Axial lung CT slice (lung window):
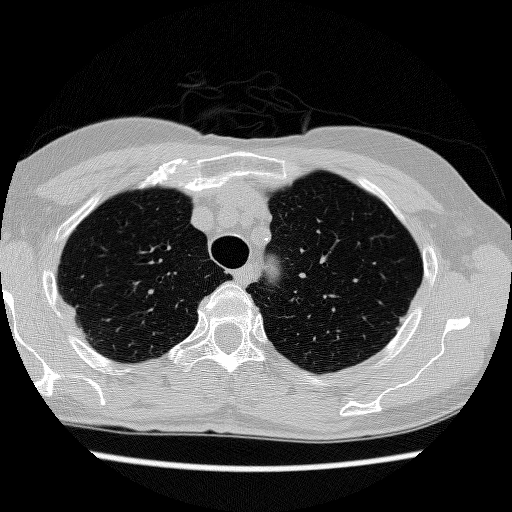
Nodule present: no